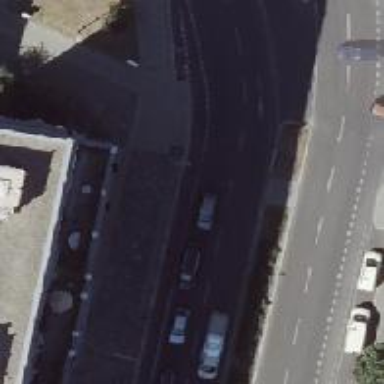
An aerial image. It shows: Unmarked crossing with pedestrian island.